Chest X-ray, AP view. Patient: 35 years old, sex M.
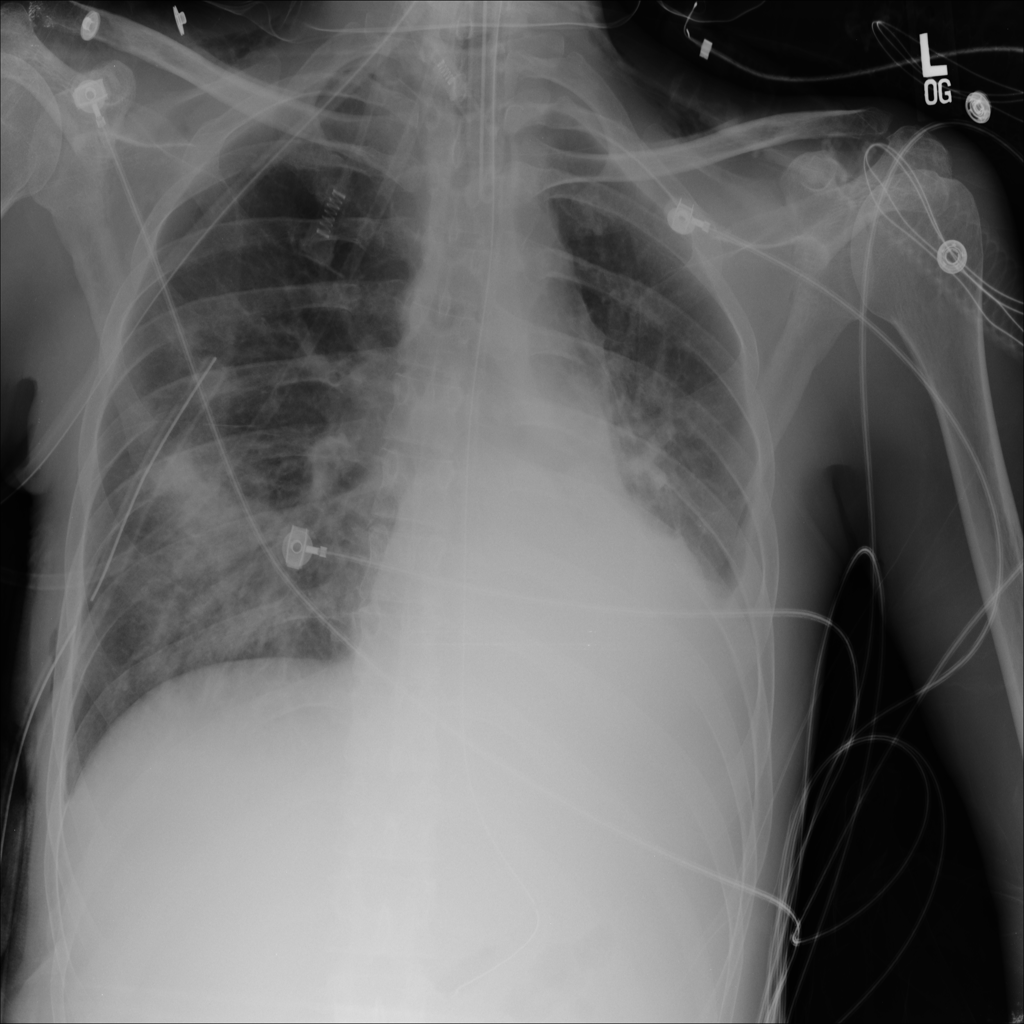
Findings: Effusion, Infiltration